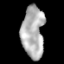
Tissue: lung
Cell type: Epithelial cells
Senescence score: 0.1332
Nuclear area (px): 1141
Mean DAPI intensity: 177.329